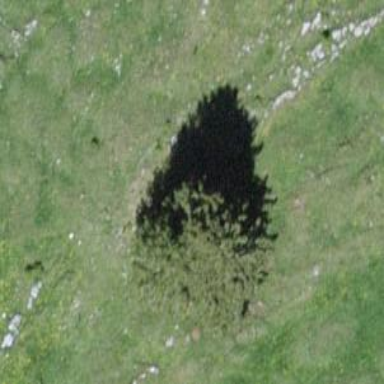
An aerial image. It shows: Needle-leaved tree in nature.